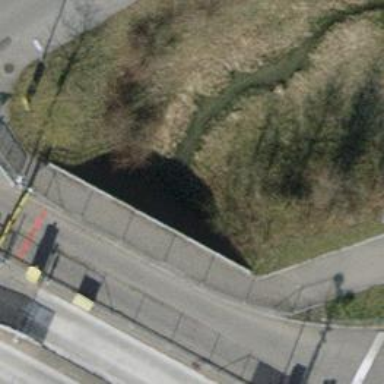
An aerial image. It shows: Drain passing through culvert tunnel.